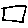
Label: square